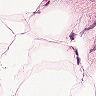
Metastatic tissue present: no